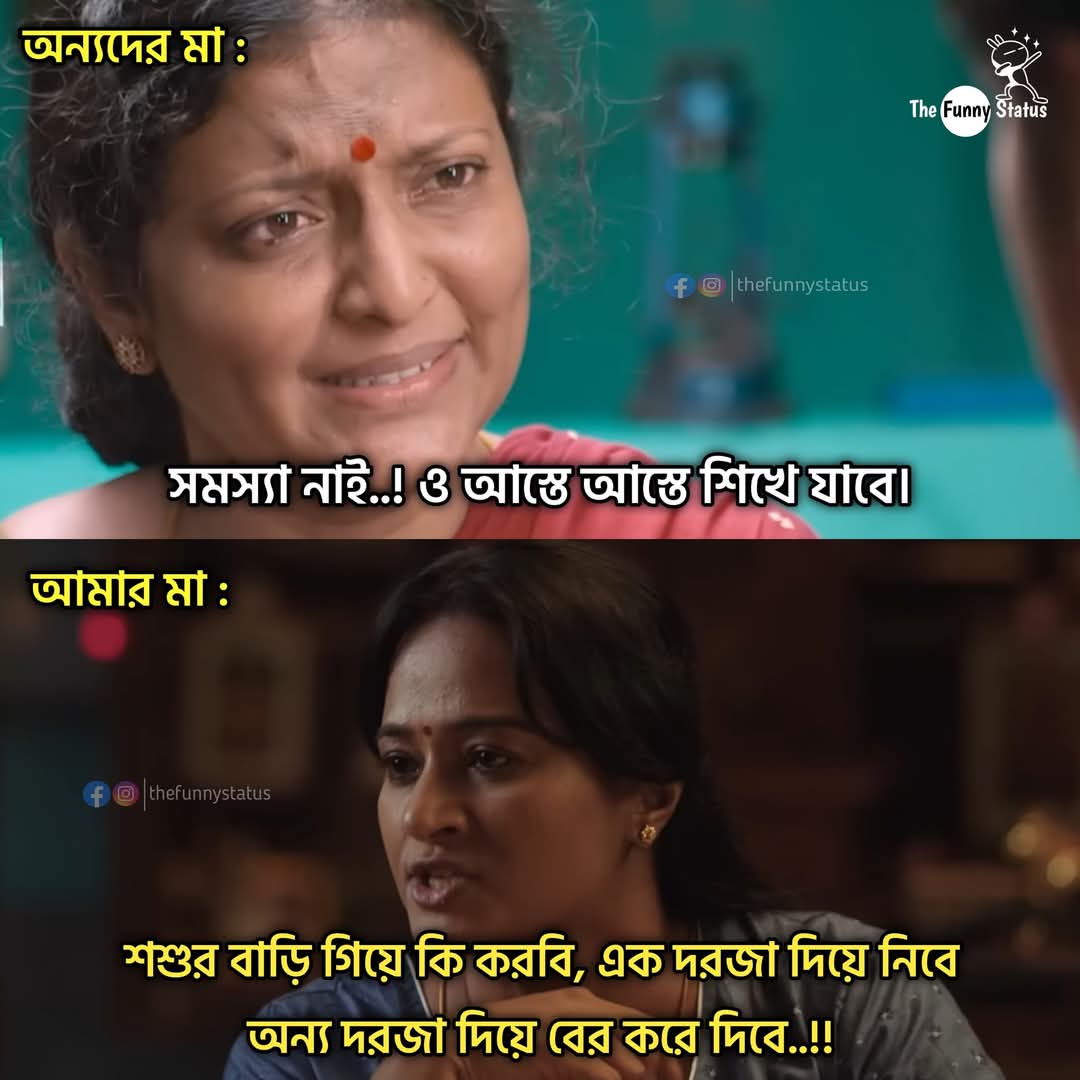
Text: অন্যদের মা :
সমস্যা নাই..! ও আস্তে আস্তে শিখে যাবে।
আমার মা :
শশুর বাড়ি গিয়ে কি করবি, এক দরজা দিয়ে নিবে অন্য দরজা দিয়ে বের করে দিবে..!!
Label: Non Hate